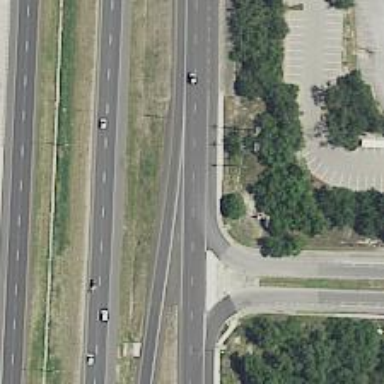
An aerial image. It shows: Secondary road with asphalt surface and frontage road.